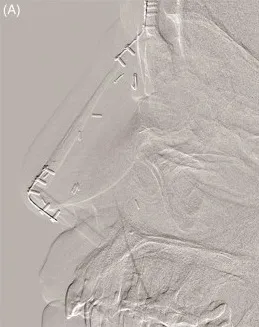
CT angiography of "neo-nose" vascularization. On the left side, picture shows nose just moment before contrast was injected into the pedicle (A, B).
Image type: radiology (ct)